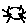
Label: cat